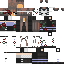
A female human skin with medium skin, wearing brown long hair dressed in a blue hoodie and black pants, featuring a closed mouth.